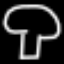
Label: mushroom